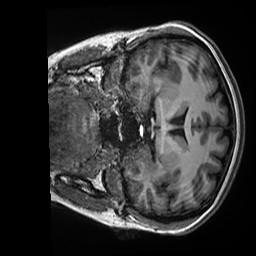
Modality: T1w
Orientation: coronal
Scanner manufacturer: siemens
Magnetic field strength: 3 T
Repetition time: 2.5 s
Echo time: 0.00299 s